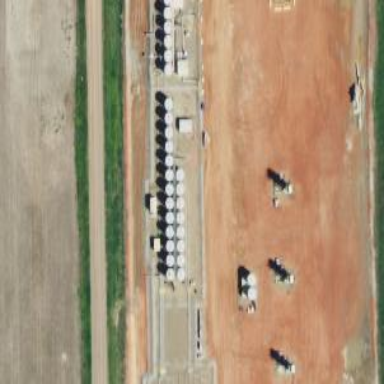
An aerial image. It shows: Storage tank that is man-made.